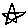
Label: star